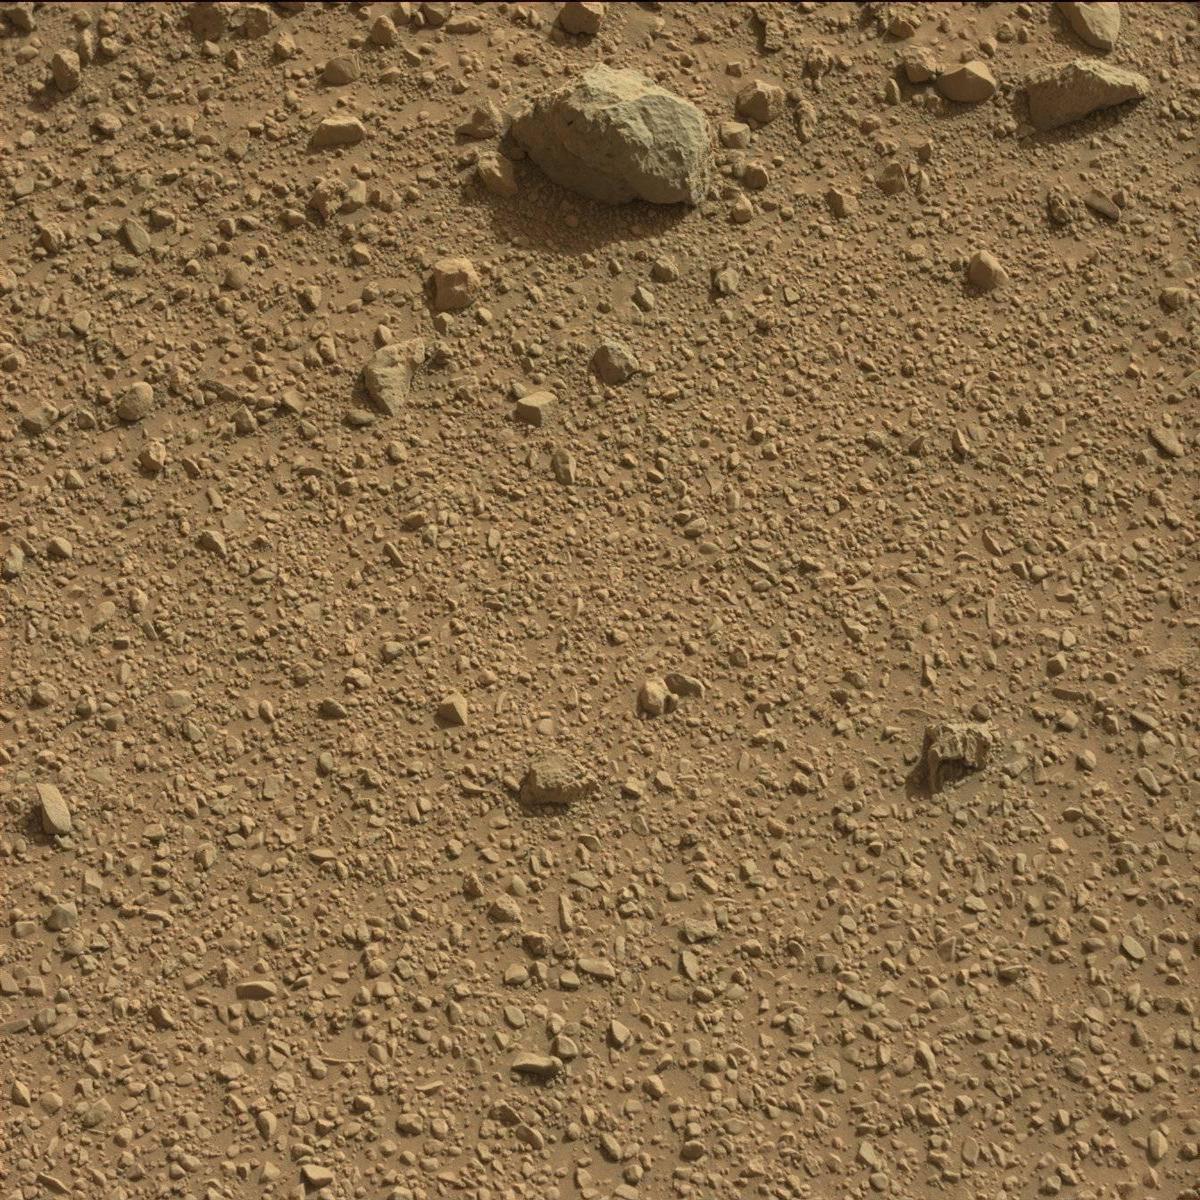
Terrain classes present: Bedrock, Rock, Sand / Soil